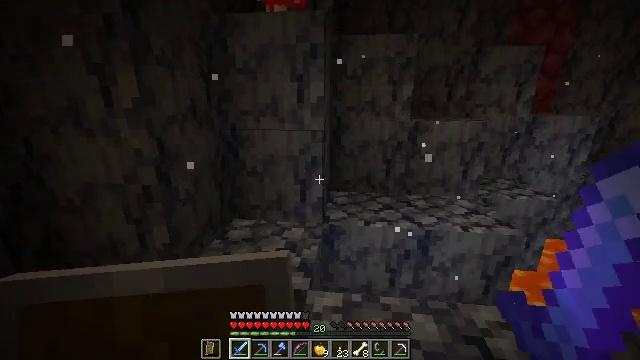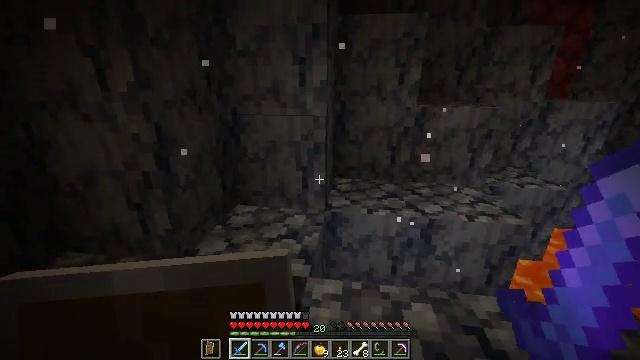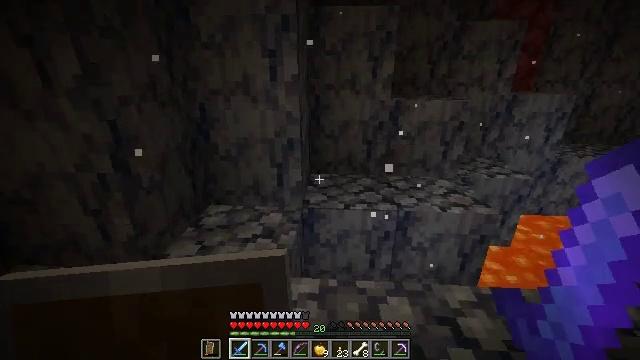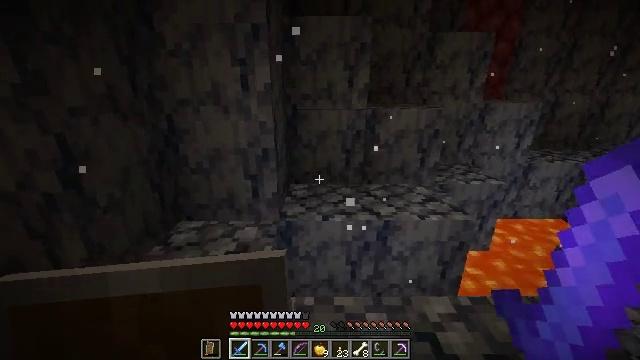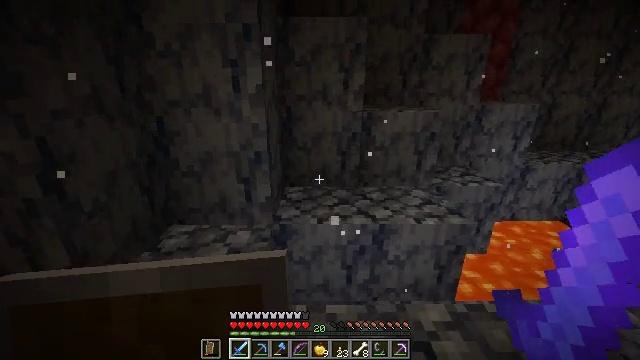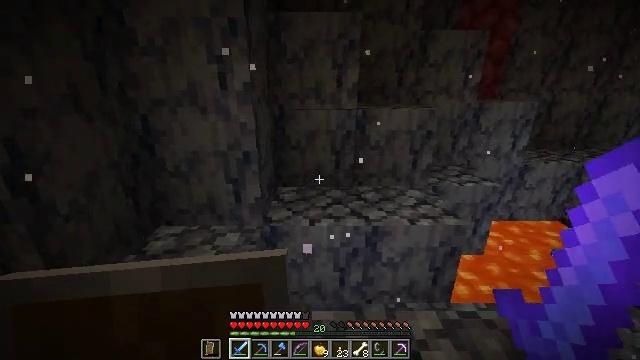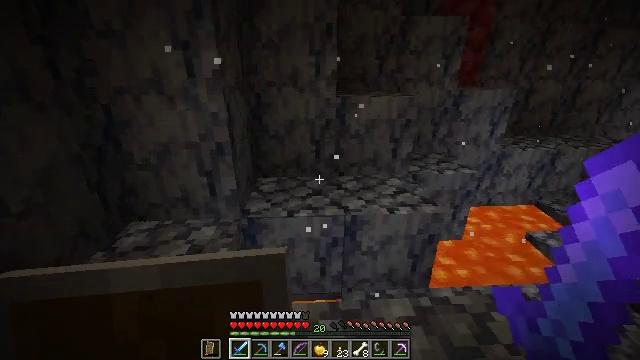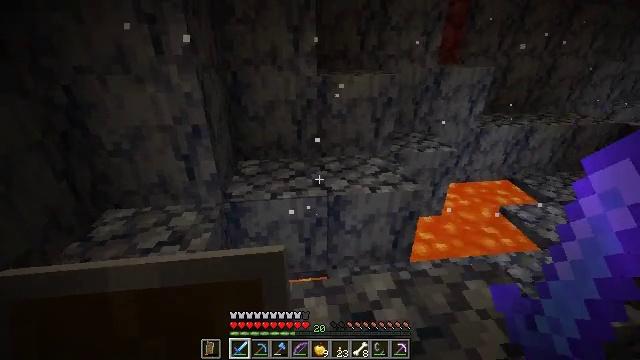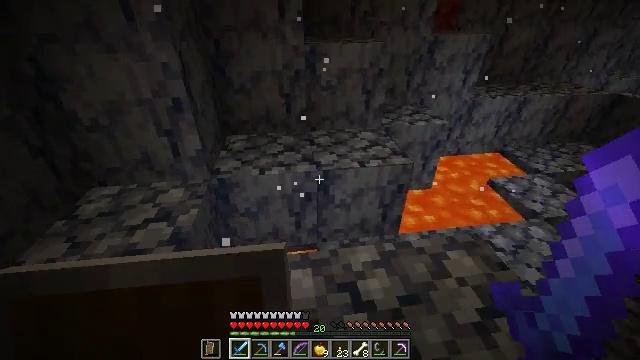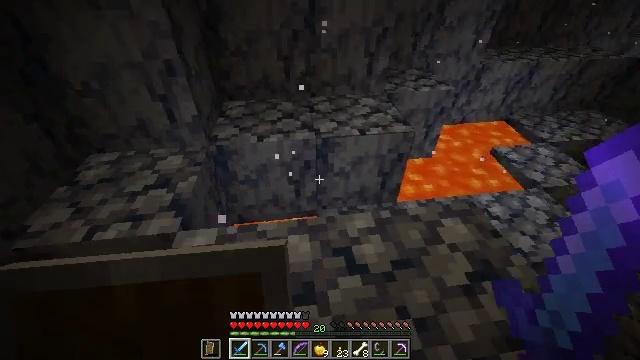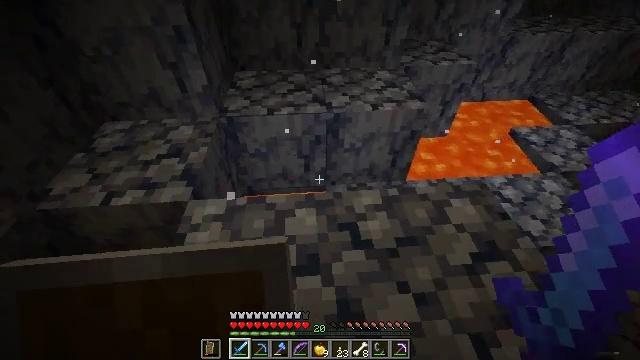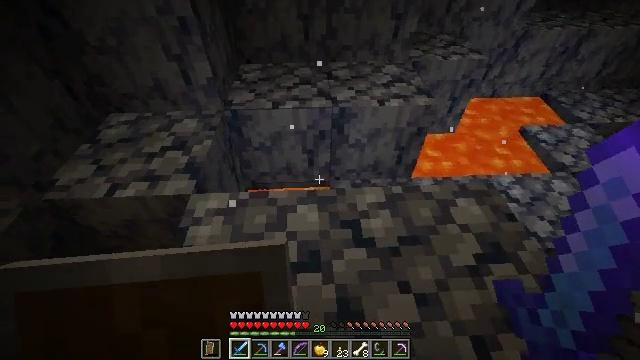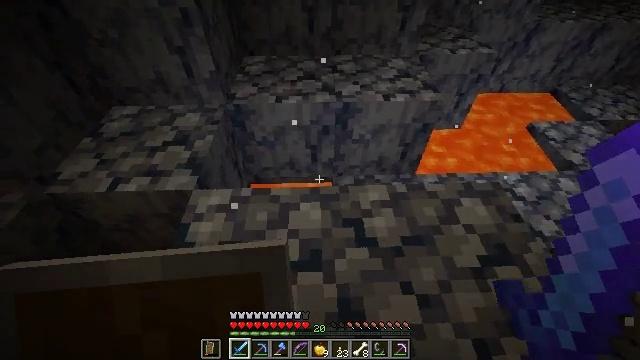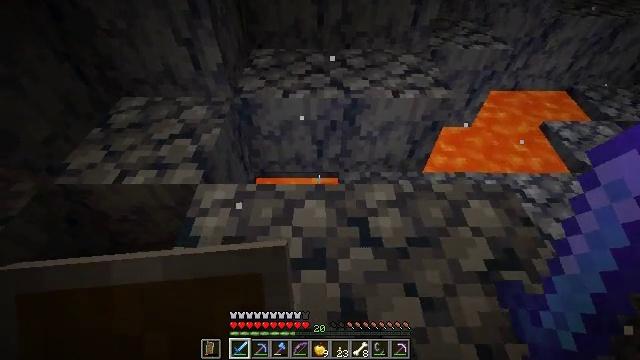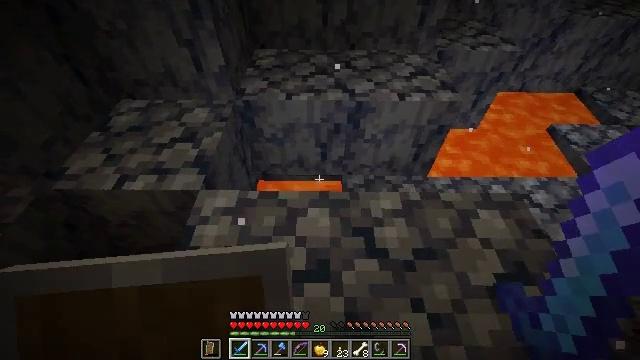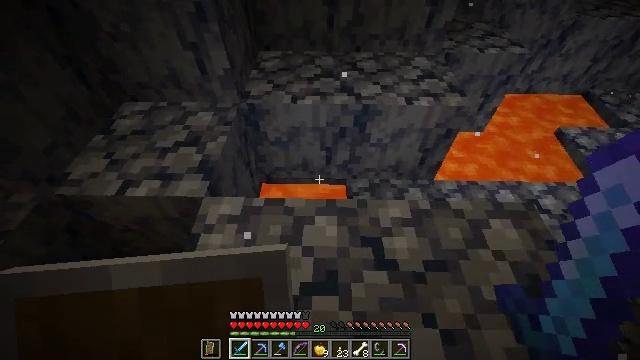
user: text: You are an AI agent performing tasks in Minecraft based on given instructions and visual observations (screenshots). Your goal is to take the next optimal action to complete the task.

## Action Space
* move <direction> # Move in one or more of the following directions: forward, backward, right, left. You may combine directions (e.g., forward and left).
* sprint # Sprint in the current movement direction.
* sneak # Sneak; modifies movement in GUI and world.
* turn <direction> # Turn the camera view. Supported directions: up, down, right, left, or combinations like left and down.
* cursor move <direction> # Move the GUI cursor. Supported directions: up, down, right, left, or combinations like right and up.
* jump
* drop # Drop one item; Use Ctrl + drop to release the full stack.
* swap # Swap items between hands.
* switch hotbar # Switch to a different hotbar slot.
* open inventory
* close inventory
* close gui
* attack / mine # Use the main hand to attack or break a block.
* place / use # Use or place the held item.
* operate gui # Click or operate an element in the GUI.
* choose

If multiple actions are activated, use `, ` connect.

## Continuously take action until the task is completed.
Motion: motion action
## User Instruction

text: Kill a magma cube.
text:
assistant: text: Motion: move forward and move right, sneak, turn left and down
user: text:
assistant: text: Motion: move forward and move right, sneak, turn right and down
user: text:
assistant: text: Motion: move forward and move right, sneak, turn right and up
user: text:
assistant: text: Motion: move forward and move right, sneak
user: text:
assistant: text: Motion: move right, sneak
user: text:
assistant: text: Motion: move right, sneak, turn right and down
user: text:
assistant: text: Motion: move right, sneak, turn right and down
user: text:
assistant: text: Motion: sneak, turn right and down
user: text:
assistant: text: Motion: sneak, turn down
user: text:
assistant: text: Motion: sneak, turn left and down
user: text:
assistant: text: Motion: move forward, sneak, turn left and down
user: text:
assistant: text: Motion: move forward, sneak, turn left and down
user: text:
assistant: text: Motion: move forward, sneak, turn left and down
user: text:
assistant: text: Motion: move forward and move left, sneak
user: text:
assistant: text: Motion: move forward and move left, sneak
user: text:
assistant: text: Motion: move forward and move right, sneak, turn down
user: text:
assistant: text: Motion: move forward and move right, sneak, turn down
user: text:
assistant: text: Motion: move forward and move right, sneak
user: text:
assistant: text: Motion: move forward and move right, sneak
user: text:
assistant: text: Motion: move forward and move right, sneak, turn right
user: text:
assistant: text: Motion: move forward and move right, sneak, turn right
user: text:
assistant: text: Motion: move forward and move right, sneak, turn right
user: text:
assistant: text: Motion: move forward and move right, sneak, turn up
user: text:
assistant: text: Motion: move forward and move right, sneak, turn up
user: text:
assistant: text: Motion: move forward, sneak, turn left and up
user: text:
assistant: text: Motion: move forward, turn left and up
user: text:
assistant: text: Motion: move forward, turn left and up
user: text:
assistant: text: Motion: move forward, turn right, jump
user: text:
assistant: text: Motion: move forward, turn right, jump
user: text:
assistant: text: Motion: move forward, turn right, jump